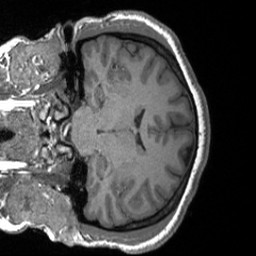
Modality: T1w
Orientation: coronal